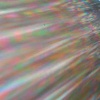
Label: sunburn